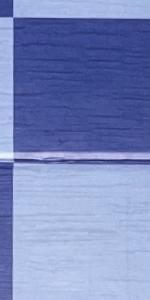
Label: Empty